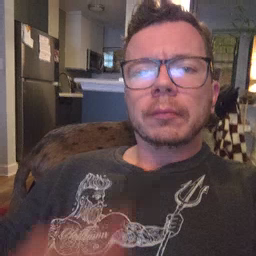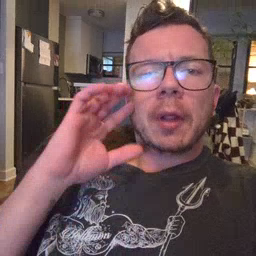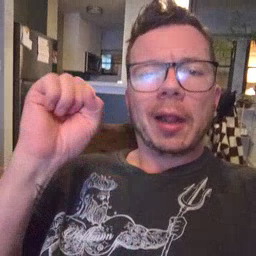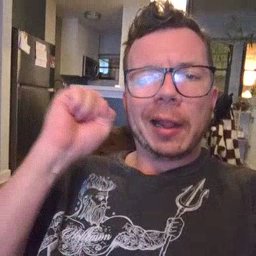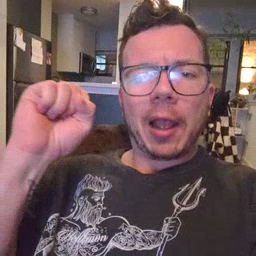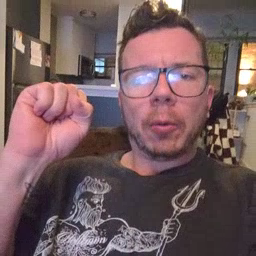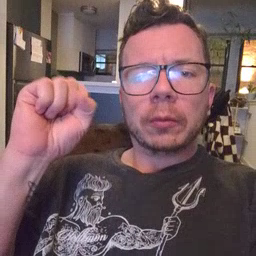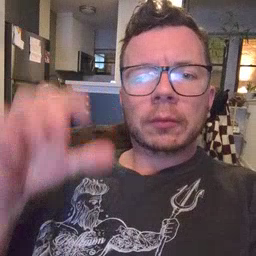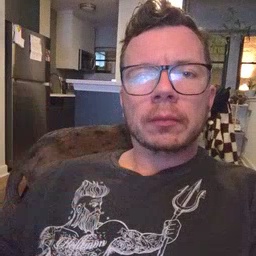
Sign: loud